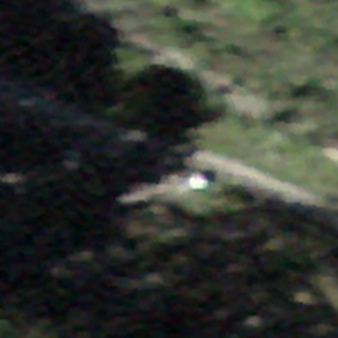
Label: other